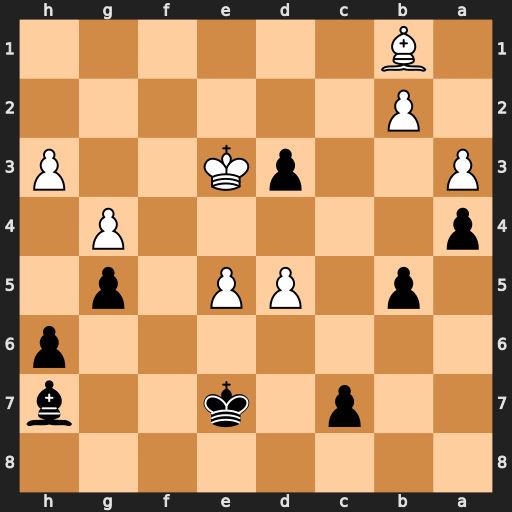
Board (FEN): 8/2p1k2b/7p/1p1PP1p1/p5P1/P2pK2P/1P6/1B6
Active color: b
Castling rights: -
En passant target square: -
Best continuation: d2 Kxd2 Bxb1